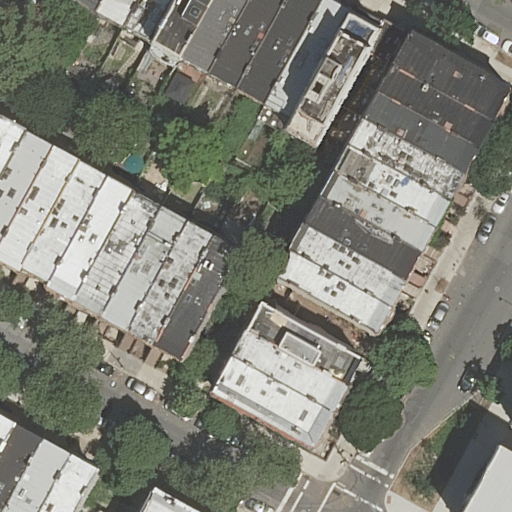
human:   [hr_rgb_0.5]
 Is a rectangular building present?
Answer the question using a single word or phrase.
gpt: yes

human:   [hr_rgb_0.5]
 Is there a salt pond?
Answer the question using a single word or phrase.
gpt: no

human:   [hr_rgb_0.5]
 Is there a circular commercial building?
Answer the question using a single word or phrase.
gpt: no

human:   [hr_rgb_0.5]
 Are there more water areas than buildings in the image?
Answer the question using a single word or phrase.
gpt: no

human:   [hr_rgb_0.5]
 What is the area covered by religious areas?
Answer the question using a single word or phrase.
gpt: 0m2

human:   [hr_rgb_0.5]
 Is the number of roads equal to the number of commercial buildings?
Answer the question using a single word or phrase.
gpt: no

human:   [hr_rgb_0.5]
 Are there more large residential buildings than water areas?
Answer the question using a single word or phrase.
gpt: no

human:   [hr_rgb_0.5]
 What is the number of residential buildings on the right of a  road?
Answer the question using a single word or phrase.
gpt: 19

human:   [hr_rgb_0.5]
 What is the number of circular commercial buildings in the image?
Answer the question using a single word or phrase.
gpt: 0

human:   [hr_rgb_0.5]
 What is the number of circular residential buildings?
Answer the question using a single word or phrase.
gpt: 0

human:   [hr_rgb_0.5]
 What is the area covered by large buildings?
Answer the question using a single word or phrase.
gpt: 0m2

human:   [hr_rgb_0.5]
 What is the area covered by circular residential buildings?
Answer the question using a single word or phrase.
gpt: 0m2

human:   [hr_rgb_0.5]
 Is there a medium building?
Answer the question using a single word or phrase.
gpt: yes

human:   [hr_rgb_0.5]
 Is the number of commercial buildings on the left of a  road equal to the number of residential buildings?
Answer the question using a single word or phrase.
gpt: no

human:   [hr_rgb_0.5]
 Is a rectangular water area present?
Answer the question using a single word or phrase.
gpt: no

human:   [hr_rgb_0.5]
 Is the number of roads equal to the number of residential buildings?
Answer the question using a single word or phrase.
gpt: no

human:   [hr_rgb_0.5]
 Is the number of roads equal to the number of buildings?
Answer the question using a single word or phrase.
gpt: no

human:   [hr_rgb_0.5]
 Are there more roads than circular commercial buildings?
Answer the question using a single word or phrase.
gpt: yes

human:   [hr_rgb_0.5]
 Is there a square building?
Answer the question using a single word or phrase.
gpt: no

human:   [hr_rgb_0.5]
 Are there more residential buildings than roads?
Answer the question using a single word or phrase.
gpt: yes

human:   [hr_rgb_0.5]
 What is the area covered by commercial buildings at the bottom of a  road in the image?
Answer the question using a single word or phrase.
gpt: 0m2

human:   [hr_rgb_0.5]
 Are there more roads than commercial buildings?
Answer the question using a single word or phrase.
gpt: yes

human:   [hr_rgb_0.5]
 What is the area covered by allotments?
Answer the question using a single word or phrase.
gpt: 0m2

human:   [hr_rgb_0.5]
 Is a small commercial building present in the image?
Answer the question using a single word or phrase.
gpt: no

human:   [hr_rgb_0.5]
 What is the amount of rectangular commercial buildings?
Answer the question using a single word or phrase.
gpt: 0

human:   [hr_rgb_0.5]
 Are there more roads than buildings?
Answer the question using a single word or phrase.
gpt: no

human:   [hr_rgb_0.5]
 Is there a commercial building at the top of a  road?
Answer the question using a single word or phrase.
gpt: no

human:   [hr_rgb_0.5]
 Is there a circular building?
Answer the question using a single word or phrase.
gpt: no

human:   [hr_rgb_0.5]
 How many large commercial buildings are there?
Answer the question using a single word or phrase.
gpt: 0

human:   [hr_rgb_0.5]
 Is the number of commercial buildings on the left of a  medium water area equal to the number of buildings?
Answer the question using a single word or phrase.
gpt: no

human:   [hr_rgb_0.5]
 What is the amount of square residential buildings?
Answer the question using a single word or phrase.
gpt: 0

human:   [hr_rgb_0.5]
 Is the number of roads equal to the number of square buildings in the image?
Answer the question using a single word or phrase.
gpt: no

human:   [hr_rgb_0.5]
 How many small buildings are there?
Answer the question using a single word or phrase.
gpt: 13

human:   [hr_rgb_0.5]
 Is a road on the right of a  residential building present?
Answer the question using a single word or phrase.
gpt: yes

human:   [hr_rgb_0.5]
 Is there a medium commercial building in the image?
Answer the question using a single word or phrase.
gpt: no

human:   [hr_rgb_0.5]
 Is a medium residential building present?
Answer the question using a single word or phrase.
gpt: yes